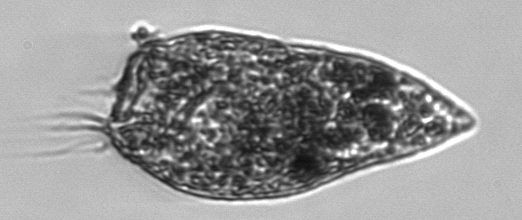
Label: Strombidium_conicum